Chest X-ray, PA view. Patient: 46 years old, sex M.
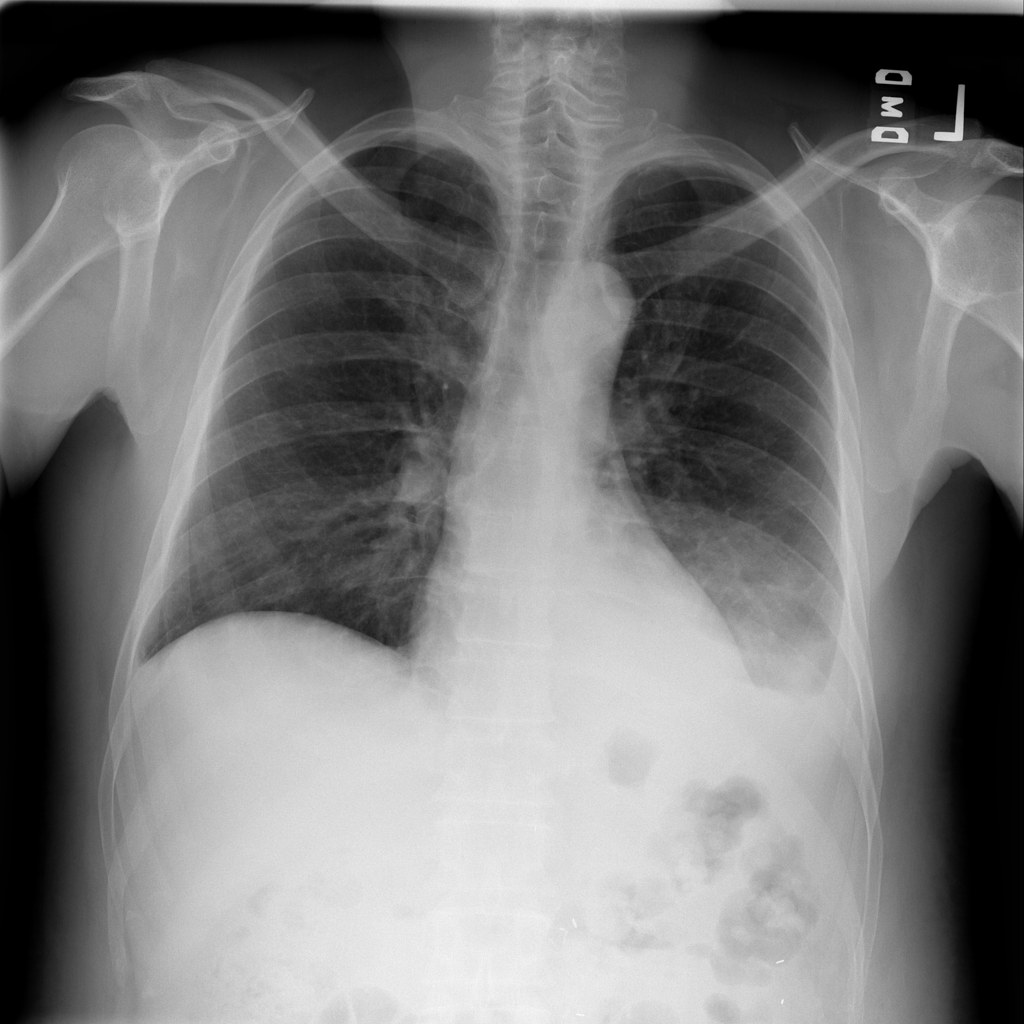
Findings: Atelectasis, Effusion